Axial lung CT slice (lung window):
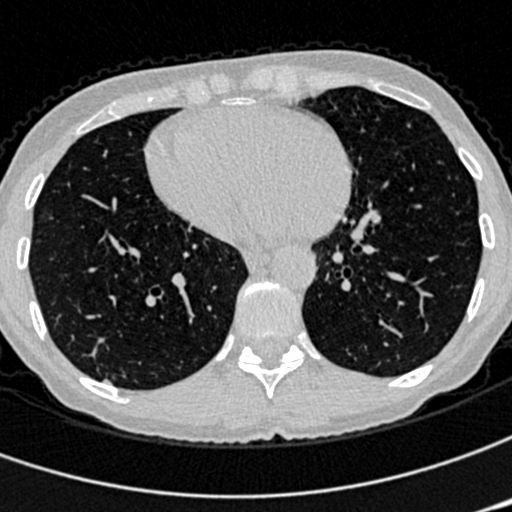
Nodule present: no